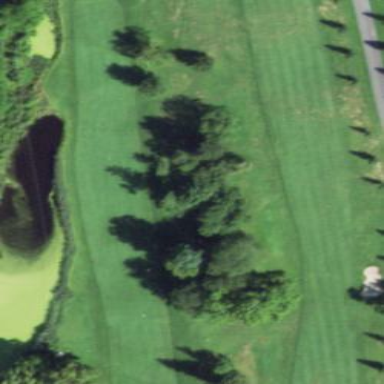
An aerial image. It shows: Golf fairway in the image.